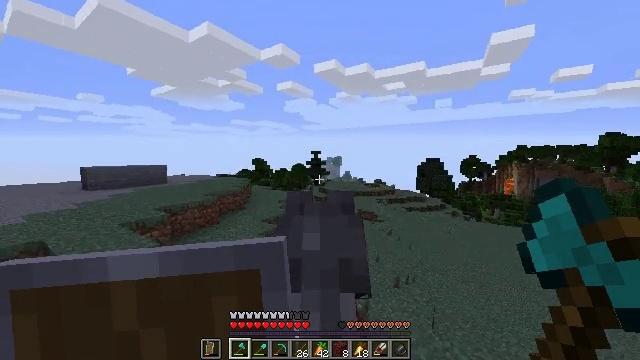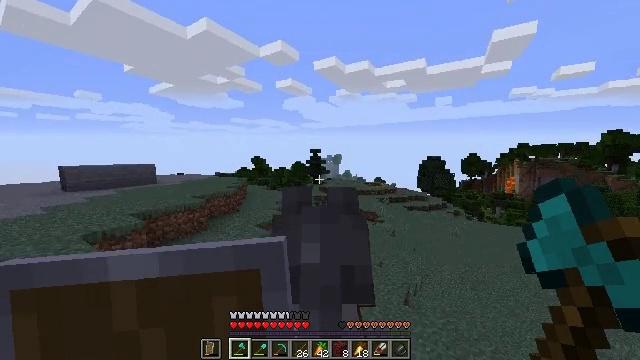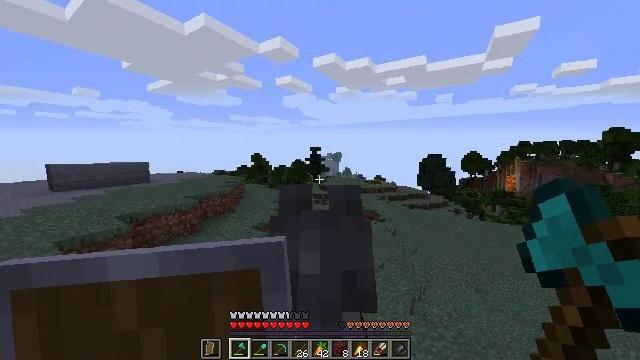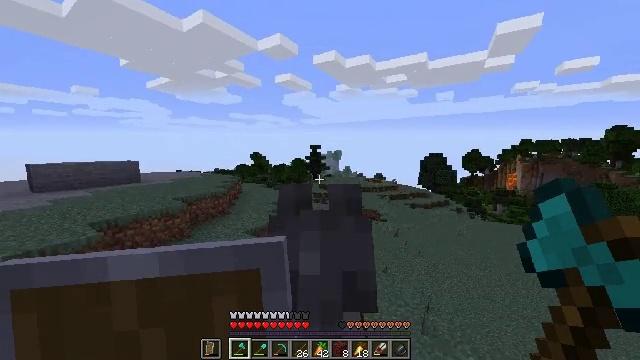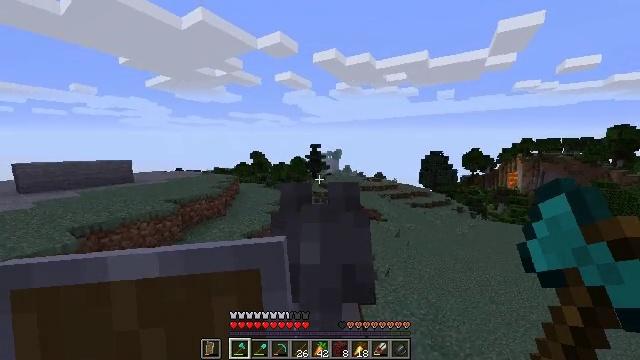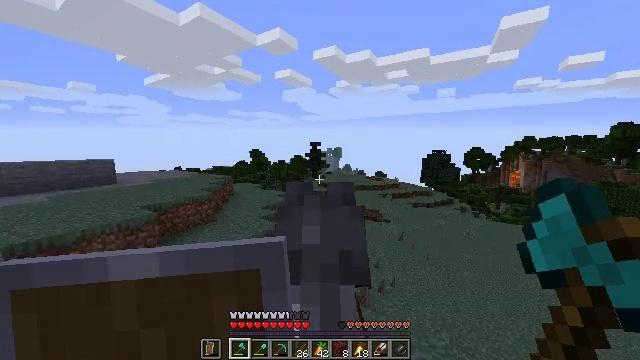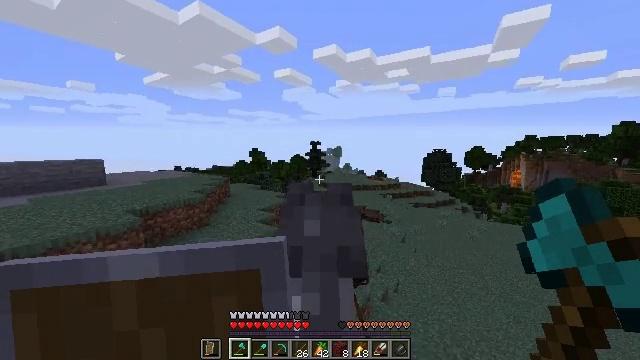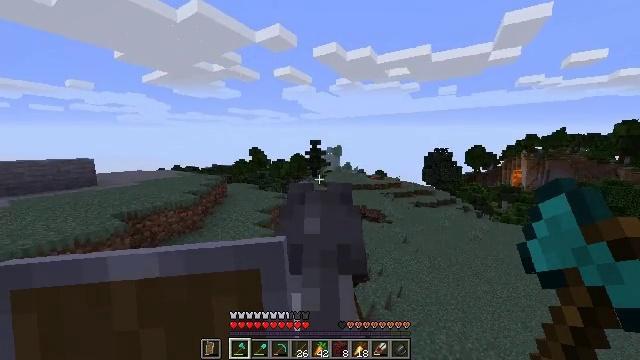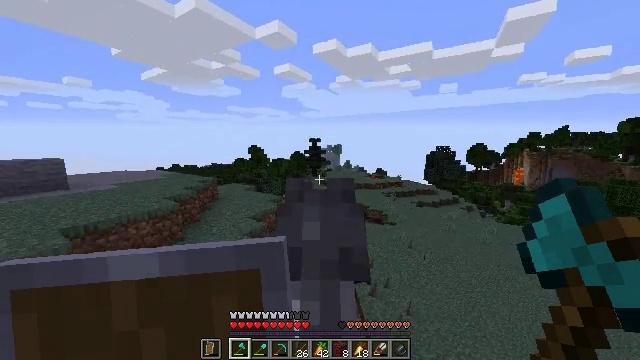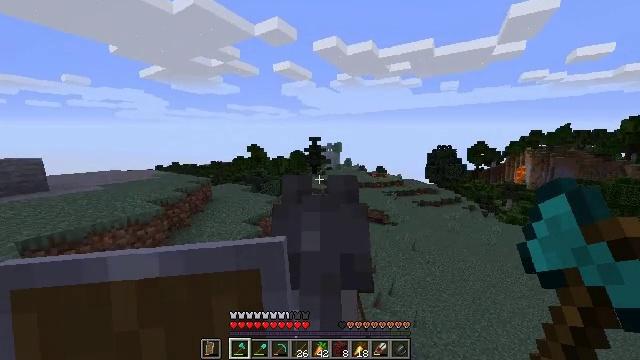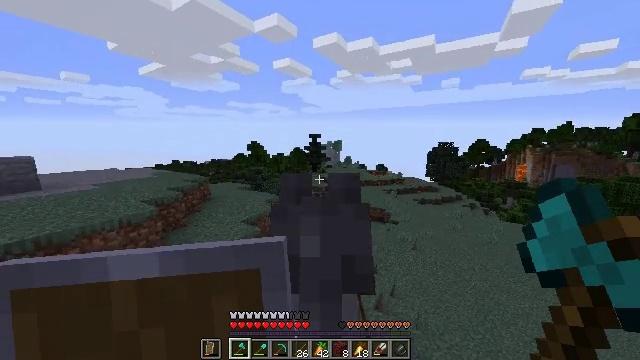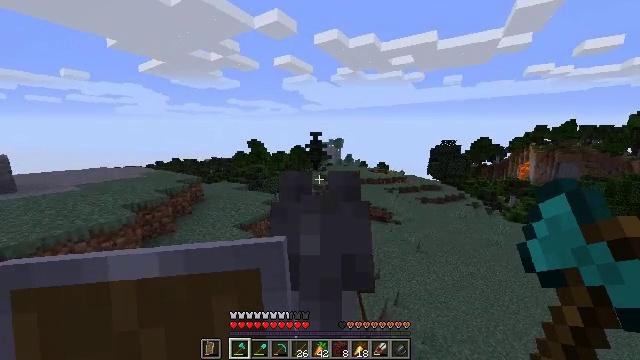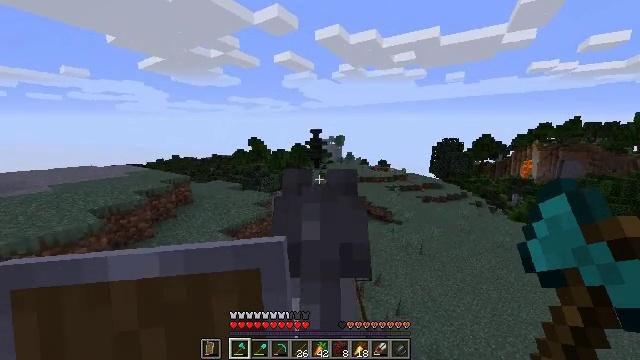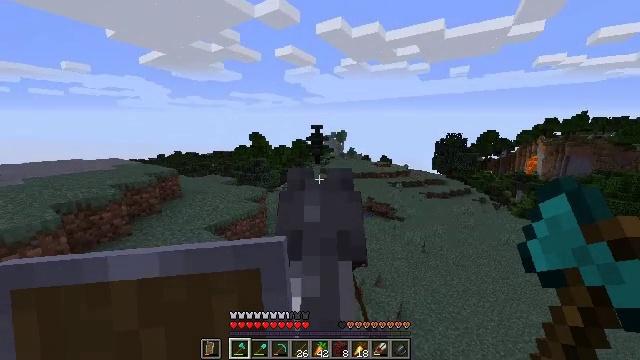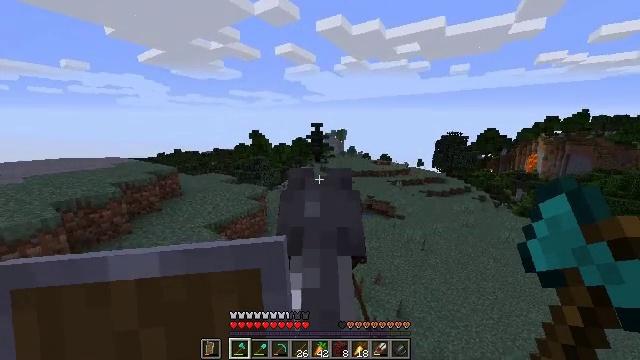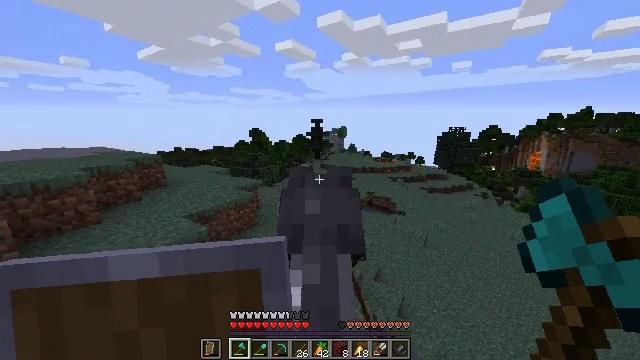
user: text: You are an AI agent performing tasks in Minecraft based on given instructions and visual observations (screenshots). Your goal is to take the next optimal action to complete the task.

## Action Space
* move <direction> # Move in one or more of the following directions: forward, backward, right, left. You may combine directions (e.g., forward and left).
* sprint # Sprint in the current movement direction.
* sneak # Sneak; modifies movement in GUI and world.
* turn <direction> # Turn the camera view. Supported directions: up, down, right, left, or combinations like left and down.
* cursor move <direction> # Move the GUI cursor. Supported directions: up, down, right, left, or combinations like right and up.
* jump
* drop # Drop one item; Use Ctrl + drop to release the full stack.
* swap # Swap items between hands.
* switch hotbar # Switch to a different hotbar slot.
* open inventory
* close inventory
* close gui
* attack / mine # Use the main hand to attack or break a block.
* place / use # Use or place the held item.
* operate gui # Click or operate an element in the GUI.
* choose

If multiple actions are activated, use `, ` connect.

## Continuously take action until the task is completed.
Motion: motion action
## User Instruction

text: Attack the ground to gather sand.
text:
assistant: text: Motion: move forward
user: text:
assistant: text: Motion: move forward
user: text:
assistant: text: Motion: move forward
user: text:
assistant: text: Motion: move forward
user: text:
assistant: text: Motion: move forward
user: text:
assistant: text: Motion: move forward
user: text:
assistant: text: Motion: move forward
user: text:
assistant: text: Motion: move forward
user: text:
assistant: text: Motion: move forward
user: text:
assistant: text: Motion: move forward and move right, sprint
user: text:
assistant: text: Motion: move forward and move right, sprint
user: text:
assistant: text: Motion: move forward and move right, sprint
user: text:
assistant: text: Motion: move forward and move right, sprint, turn down
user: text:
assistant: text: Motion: move forward, sprint
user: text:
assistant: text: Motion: move forward, sprint
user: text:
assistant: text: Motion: move forward, sprint
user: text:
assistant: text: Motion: move forward, sprint
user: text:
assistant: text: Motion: move forward, sprint, turn down
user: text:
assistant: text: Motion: move forward, sprint, turn right and down
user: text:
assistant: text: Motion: move forward, sprint, turn right and down
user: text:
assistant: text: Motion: move forward, sprint, turn right and down
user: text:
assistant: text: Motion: move forward, sprint, turn right
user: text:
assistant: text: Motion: move forward, sprint
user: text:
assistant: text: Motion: move forward, sprint
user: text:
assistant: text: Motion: move forward, sprint
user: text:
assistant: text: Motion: move forward, sprint
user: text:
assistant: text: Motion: move forward, sprint
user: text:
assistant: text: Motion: move forward, sprint
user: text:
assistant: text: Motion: move forward
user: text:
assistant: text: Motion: move forward